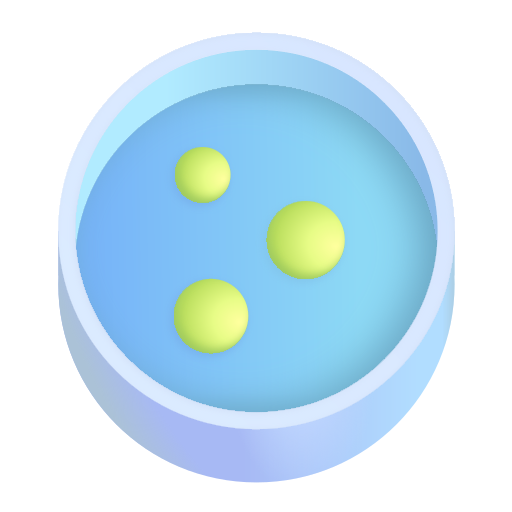
petri dish color